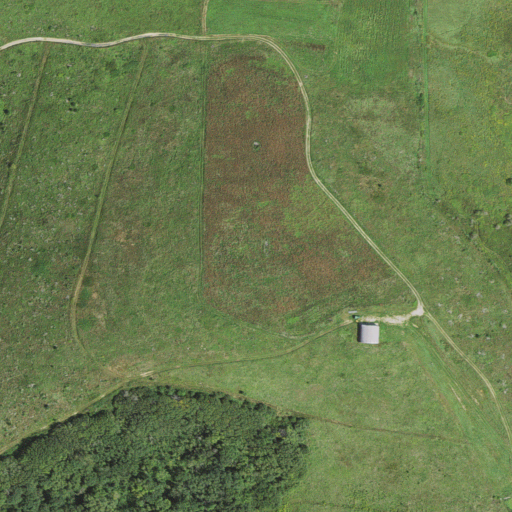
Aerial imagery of mountains in North Carolina named Stone Mountains containing shrub, deciduous forest, pasture, and high intensity development